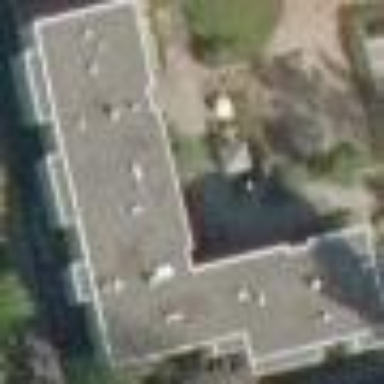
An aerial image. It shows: Residential apartments building.